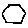
Label: hexagon